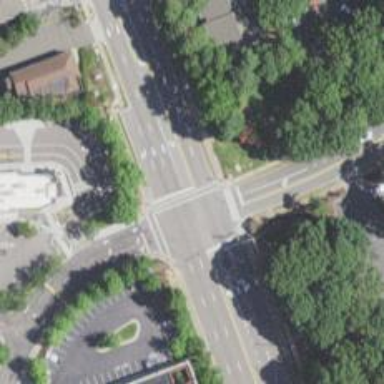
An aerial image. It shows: Marked road crossing.